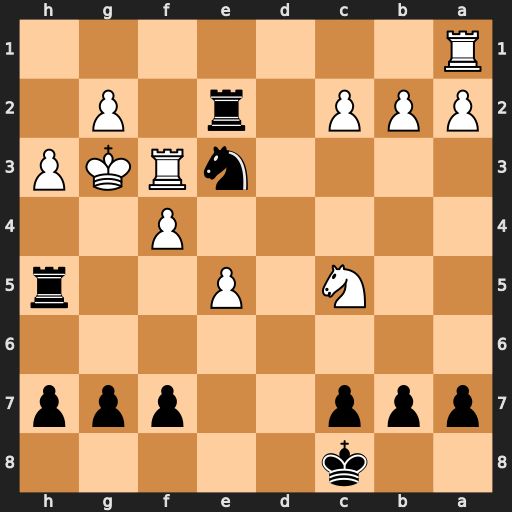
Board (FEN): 2k5/ppp2ppp/8/2N1P2r/5P2/4nRKP/PPP1r1P1/R7
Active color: b
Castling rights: -
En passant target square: -
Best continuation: Rxg2#